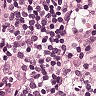
Metastatic tissue present: no